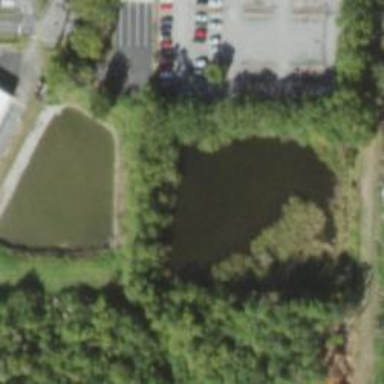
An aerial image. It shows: Serene pond surrounded by nature.